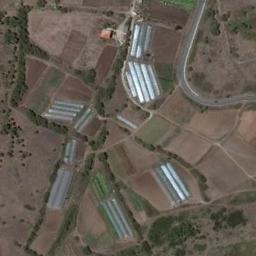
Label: terrace